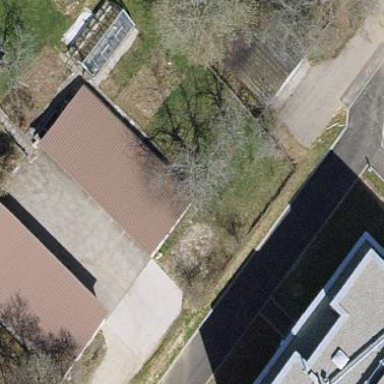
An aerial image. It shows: Group of garages.